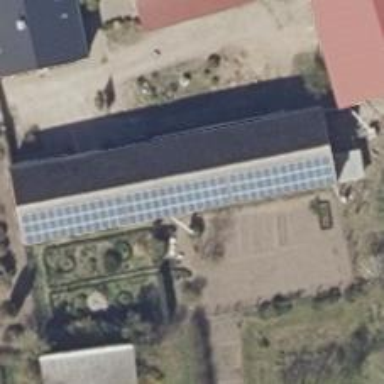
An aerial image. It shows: Solar-powered generator using photovoltaic technology. This small installation generates electricity through solar photovoltaic panels.